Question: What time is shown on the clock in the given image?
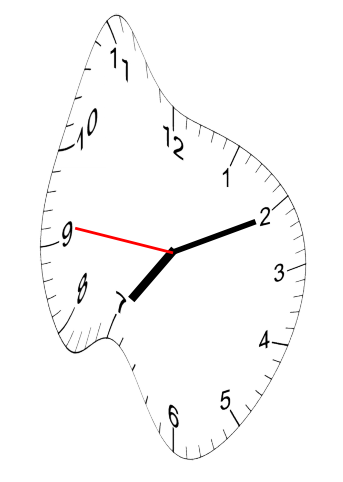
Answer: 07:10:46